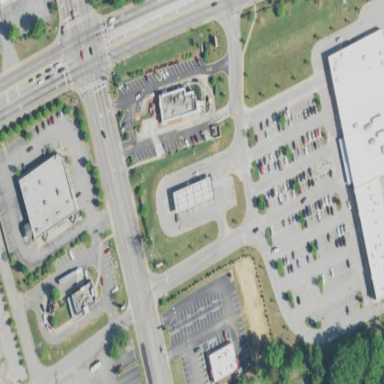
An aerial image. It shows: Retail area.